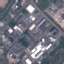
Land use / land cover: Industrial